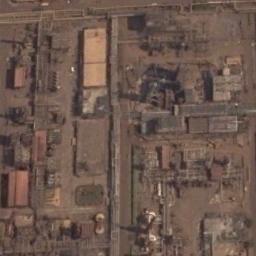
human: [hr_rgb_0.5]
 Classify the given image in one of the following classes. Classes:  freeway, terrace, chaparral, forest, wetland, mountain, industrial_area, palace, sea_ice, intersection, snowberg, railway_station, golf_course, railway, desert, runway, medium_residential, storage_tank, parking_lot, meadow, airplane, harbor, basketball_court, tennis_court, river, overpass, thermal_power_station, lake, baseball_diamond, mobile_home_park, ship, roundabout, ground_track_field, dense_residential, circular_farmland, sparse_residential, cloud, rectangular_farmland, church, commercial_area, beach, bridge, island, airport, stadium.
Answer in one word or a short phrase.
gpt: thermal_power_station